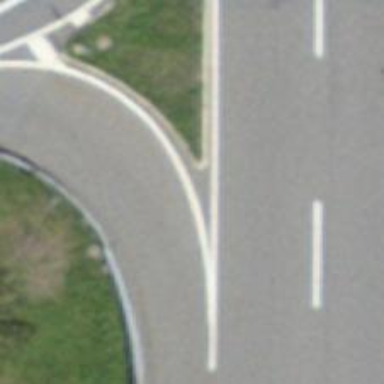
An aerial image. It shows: Trunk link road with asphalt surface.